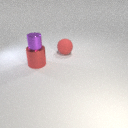
large red metal cylinder in front of large red rubber sphere